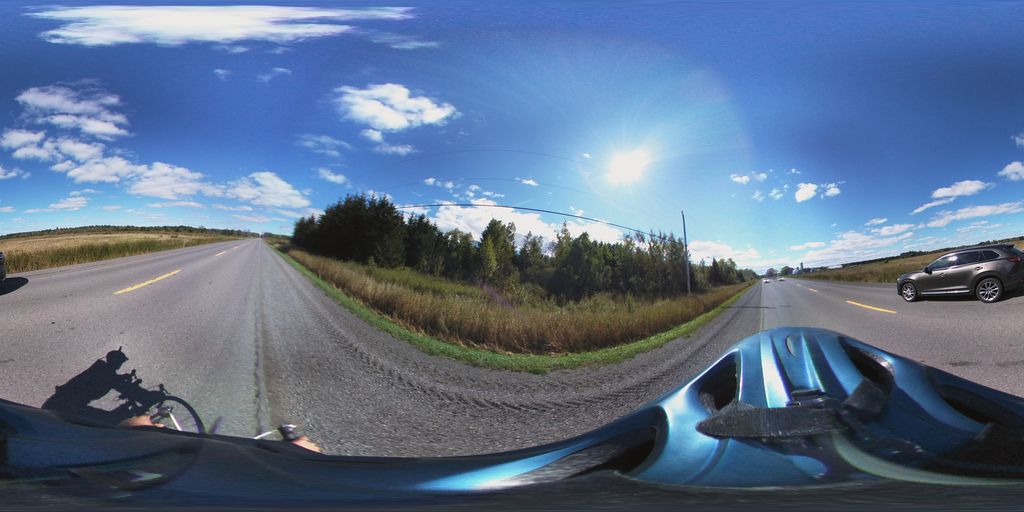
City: ottawa-gatineau